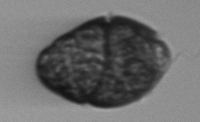
Label: Margalefidinium